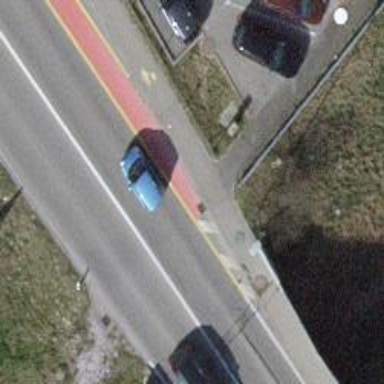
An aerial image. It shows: Asphalt sidewalk along the footway.